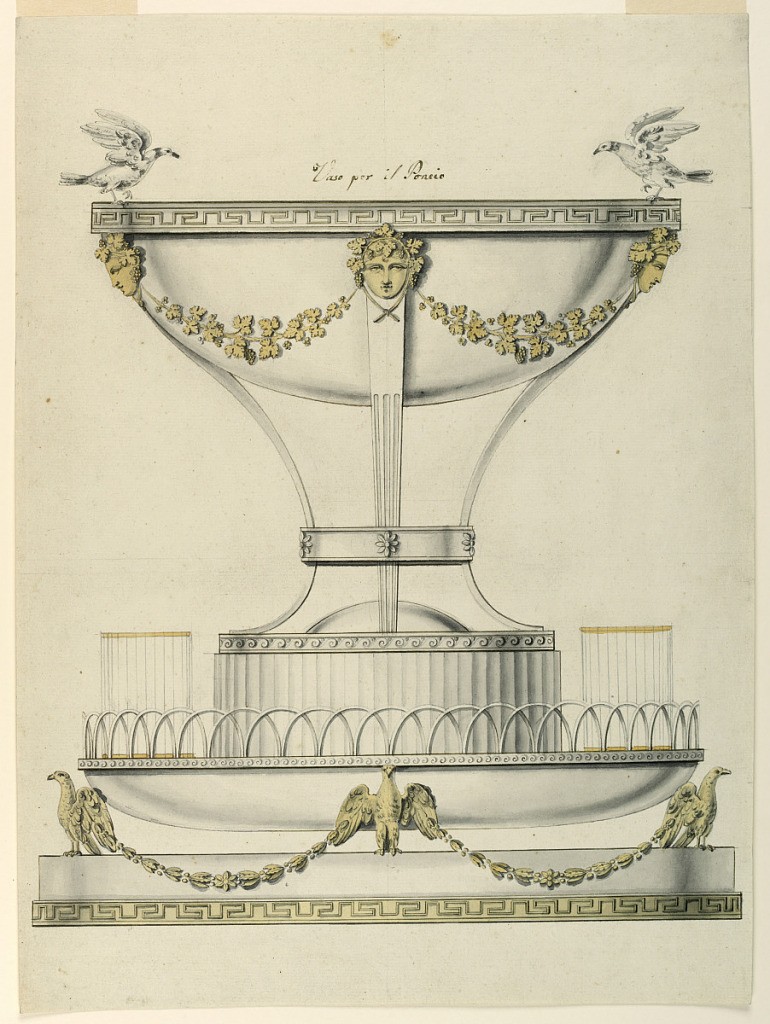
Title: Design for a Tray with Punch Bowl and Glasses
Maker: Giovacchino Belli, Italian, 1756 - 1822
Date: ca. 1810
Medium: Pen and black ink, brush and watercolor, graphite on paper
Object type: Drawing
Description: Vertical rectangle. Design for a tray with a punch bowl and glasses. The design corresponds to 1938-88-658 but for the lower bowl, the diameter of which is greater. The masks are of a different design, no railing. Two doves, preparing themselves for drinking, stand on the rim.